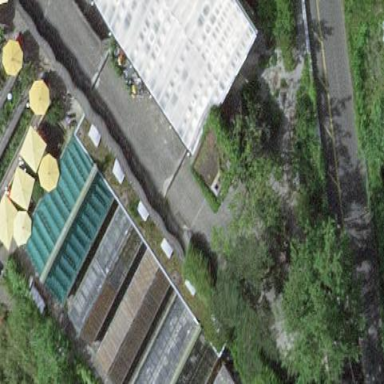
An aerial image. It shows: Greenhouse.